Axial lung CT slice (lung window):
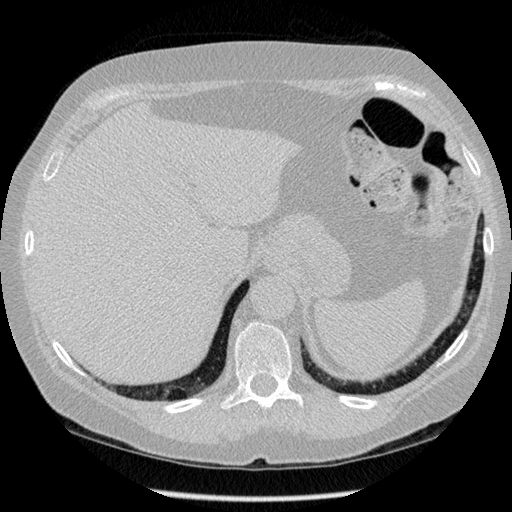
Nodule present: no